You are looking at the envelope spectrum of a bearing's vibration signal. The marked vertical lines are the theoretical fault frequencies for the outer race, inner race, rolling elements, and cage. Determine the bearing's health state. Answer with exactly one of: normal, inner_race, outer_race, ball.
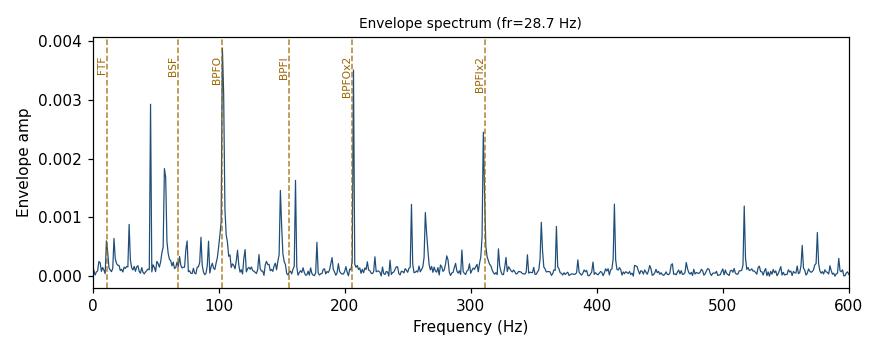
Answer: outer_race